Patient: sex F, age 41
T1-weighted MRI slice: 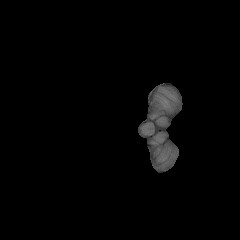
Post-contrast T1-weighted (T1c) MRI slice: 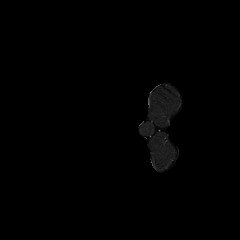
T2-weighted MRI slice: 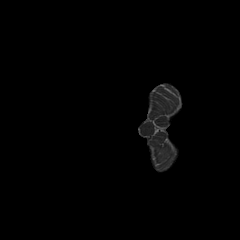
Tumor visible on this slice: no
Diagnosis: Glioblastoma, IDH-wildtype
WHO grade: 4